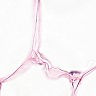
Metastatic tissue present: no